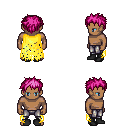
a pixel art fantasy rpg character, male body template, human, dark skin, yellow tattered cape, metal pants, pink bedhead hairstyle, black shoes, four views (front, back, left, right), 2x2 character sprite sheet, small pixel art, hard edges, no anti-aliasing